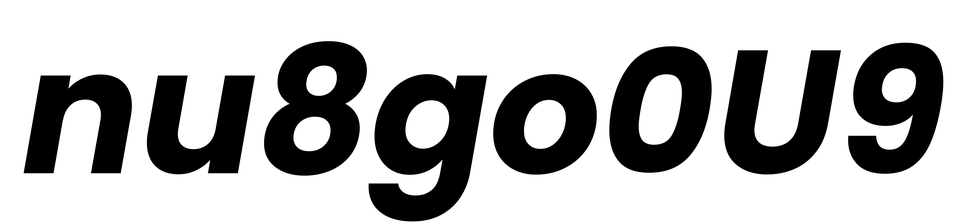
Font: Poppins-BoldItalic